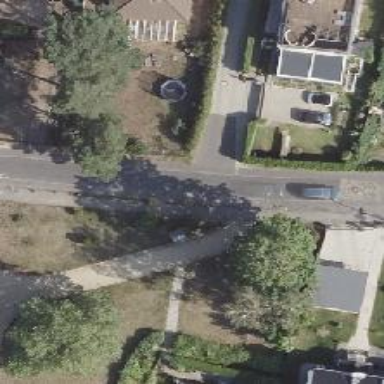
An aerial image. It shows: Living street with asphalt surface for both vehicles and bicycles in both directions.